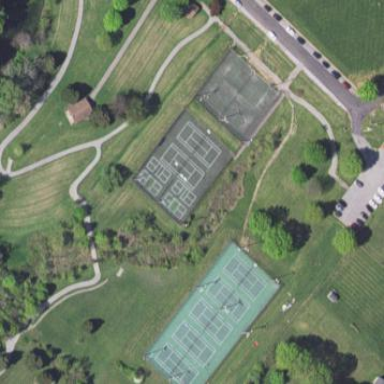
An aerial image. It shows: Tennis court in leisure pitch.